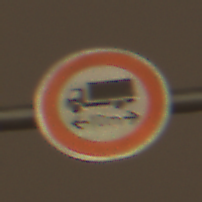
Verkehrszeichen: TatsaechlicheLaenge
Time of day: Night
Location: Outdoor (Urban)
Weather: Overcast
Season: NotSpecified
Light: Artificial